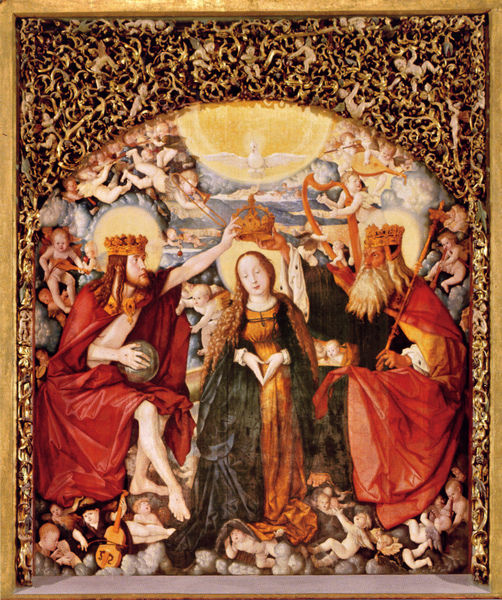
Titel: Hochaltar, Mitteltafel: Marienkrönung
Künstler: Hans Baldung Grien
Standort: Freiburg i. B.
Institution: Münster
Schlagwörter: blau, fuß, gemälde, gott, haut, himmel, mann, wolken, gelb, grün, menschen, bunt, frau, holz, kleid, männer, rot, ornament, bart, bibel, rahmen, taube, vollbart, sonne, gewand, gold, lange haare, mantel, gewänder, kind, mutter, vater, instrumente, musik, krone, locken, kinder, engel, putte, farbig, bogen, stab, könig, religion, jungfrau, kugel, altar, schnitzerei, erdkugel, geige, himme, heiligenschein, jesus, christlich, mittelalter, krönung, segen, posaunen, könige, königin, heilige, harfe, posaune, putten, maria, madonna, mutter gottes, miniatur, biblisch, ikone, altarbild, tafelbild, umrahmt, aureole, zepter, got, kronen, gottesmutter, weltkugel, dreifaltigkeit, marienkrönung, heiligenscheine, musikinstrumente, känig, heiliger geist, keid, frührenaissance, feierlich, krönung mariens, butte, unsere liebe frau, heilige maria, madonna mit dem kind, heiligung, 14. jahrhundert, gottesgebärerin, maria von nazaret, merkel